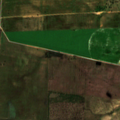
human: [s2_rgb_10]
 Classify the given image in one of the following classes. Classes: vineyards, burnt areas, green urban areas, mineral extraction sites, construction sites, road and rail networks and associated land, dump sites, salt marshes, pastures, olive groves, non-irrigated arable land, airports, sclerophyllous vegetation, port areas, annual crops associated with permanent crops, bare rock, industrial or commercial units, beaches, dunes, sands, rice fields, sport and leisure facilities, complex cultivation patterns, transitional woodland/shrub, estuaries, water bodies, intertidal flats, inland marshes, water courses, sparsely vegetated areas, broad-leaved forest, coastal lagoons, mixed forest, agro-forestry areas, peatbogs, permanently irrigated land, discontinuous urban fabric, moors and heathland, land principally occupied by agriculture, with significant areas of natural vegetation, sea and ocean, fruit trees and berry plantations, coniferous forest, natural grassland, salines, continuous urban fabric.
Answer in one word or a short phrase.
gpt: non-irrigated arable land, permanently irrigated land, agro-forestry areas, transitional woodland/shrub